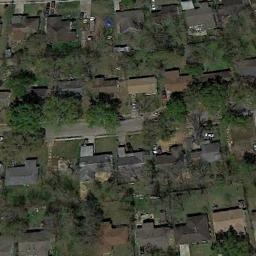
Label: medium_residential